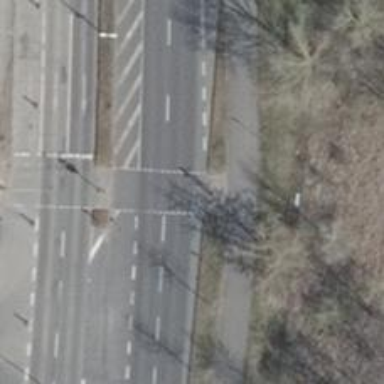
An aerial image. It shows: Crossing with traffic signals.